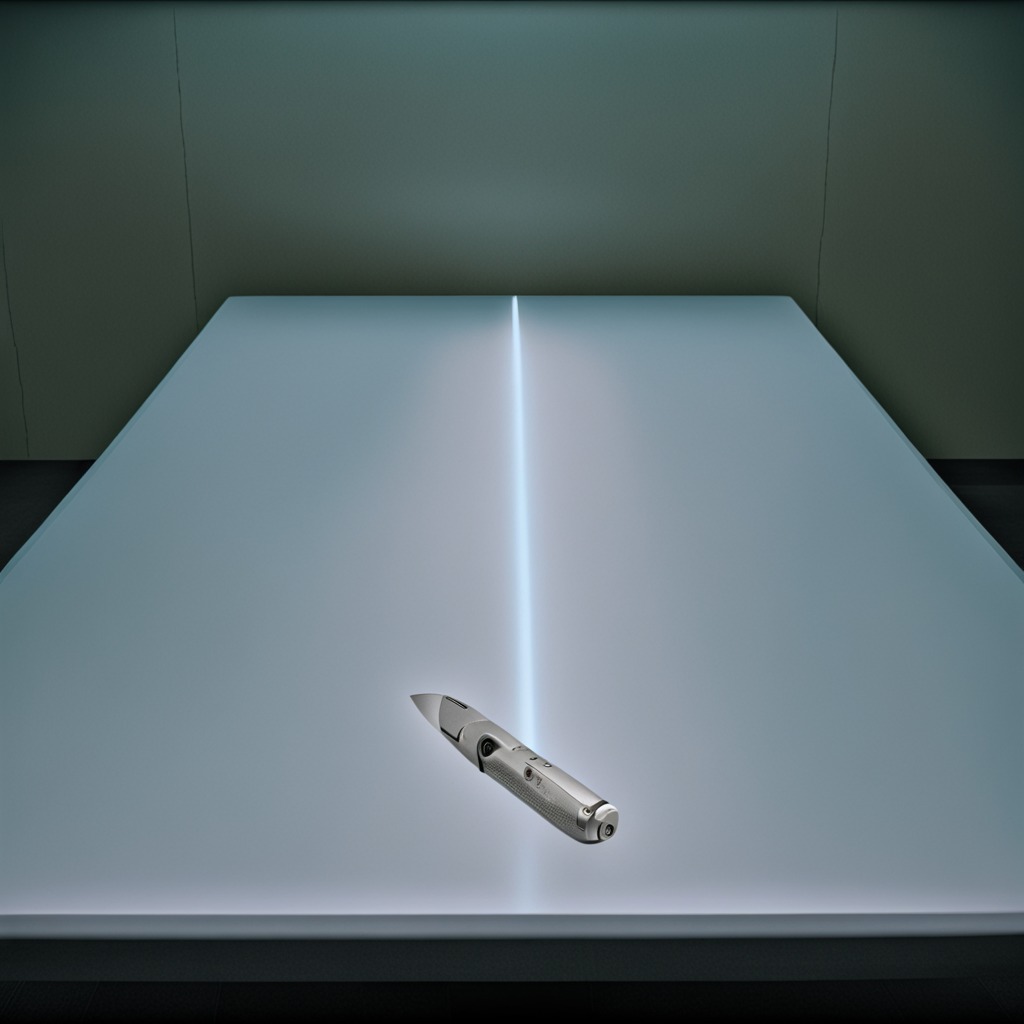
A utility knife is lying on a clean empty table in a railway signal maintenance room lit by harsh overhead fluorescents photorealistic surface textures crisp shadows high dynamic range.